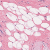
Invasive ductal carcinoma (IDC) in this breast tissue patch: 0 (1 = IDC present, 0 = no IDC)